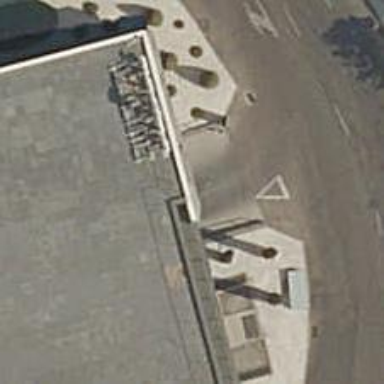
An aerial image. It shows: Parking entrance.